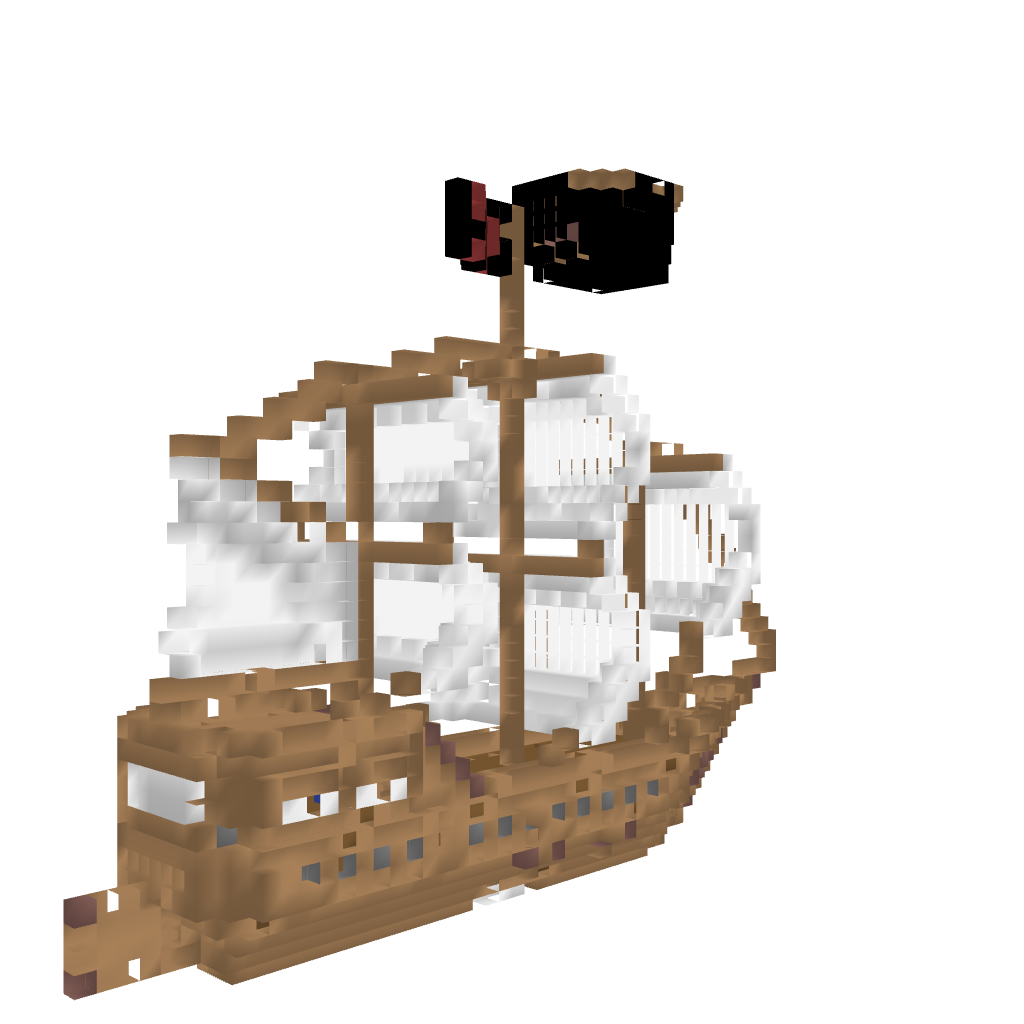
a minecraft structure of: Ghost ship bad low quality